Interaction volume radius: 10 \u00c5
Interaction volume height: 20 \u00c5
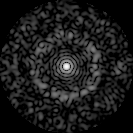
Disorder parameter: 0.834